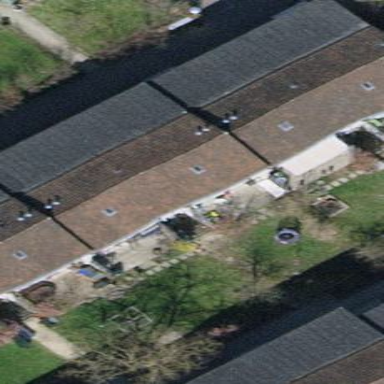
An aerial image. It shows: Building with tiled roof.